Question: How can I enable the html autocomplete in eclipse luna 4.4?
Such as in Netbeans, I can get the html autocomplete like this,

But the autocomplete for seems does not come with eclipse. Do I need to install some kind of plugin for that?
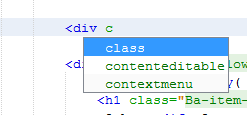
Answer: Yes install <URL>
or use Use <URL>